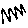
Label: zigzag